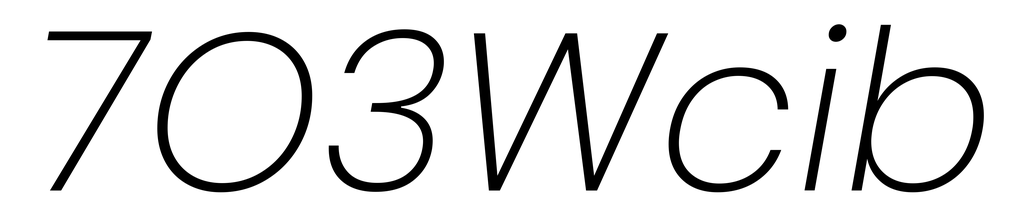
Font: Poppins-ExtraLightItalic